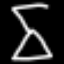
Label: hourglass